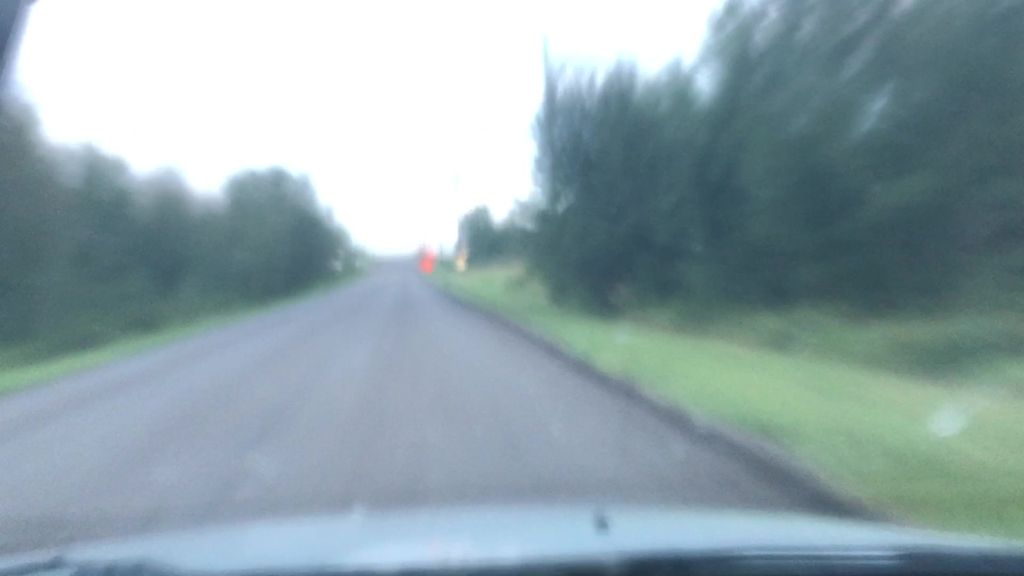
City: edmonton